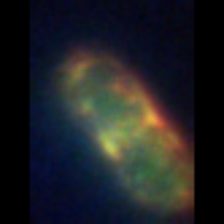
Taxon: Guinardia
Group: Diatoms